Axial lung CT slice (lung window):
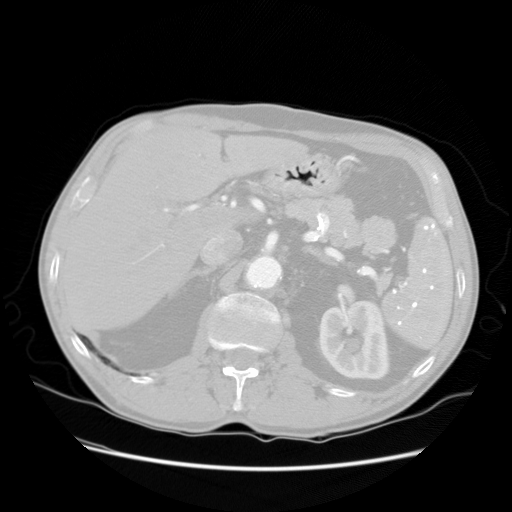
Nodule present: no